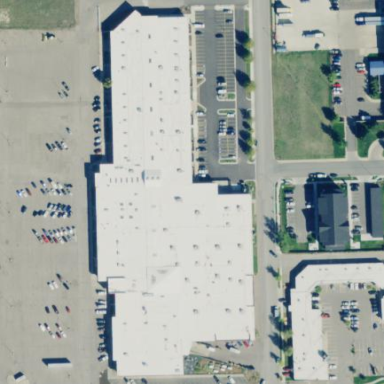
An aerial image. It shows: Retail area.